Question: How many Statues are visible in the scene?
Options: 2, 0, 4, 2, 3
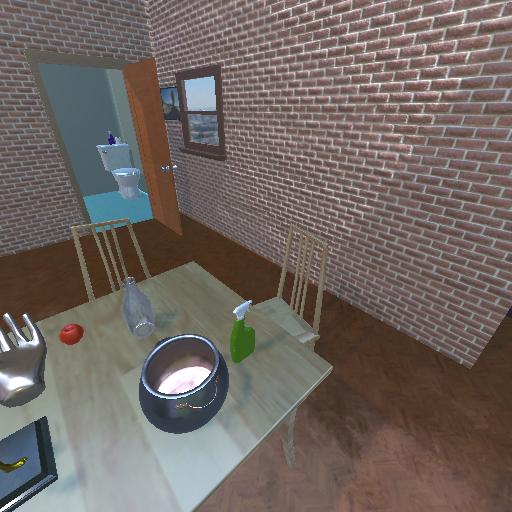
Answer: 2